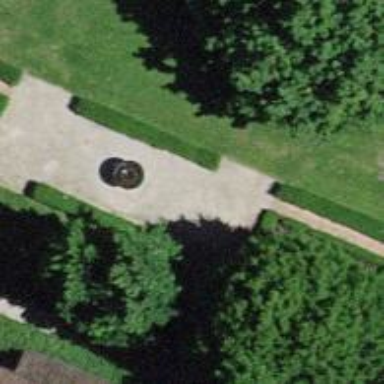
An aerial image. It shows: Fountain.